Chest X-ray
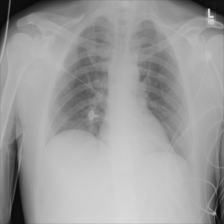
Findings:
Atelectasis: negative
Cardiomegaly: negative
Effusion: negative
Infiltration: negative
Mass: negative
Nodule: negative
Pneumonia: negative
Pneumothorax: negative
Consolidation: negative
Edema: negative
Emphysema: negative
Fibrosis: negative
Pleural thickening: negative
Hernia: negative